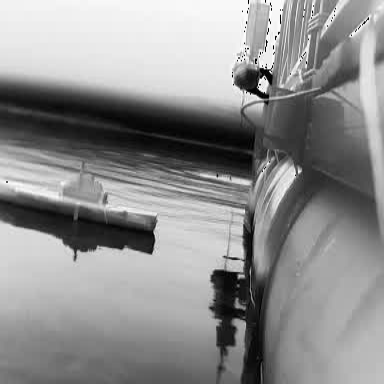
There is a warship in the infrared image.